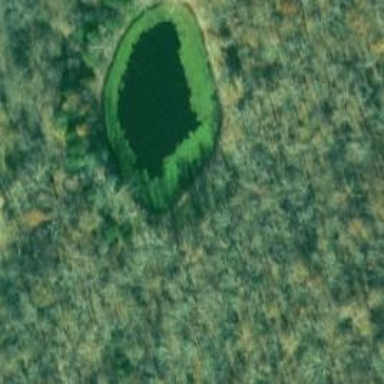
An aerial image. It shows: Pond with natural water.